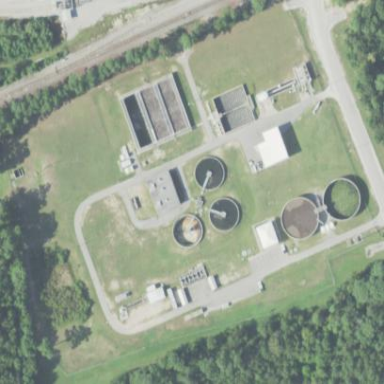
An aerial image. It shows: View of wastewater plant.